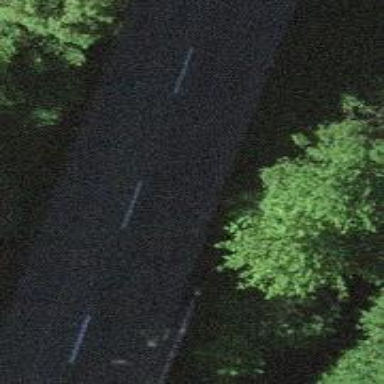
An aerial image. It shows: Asphalt road classified as primary highway.